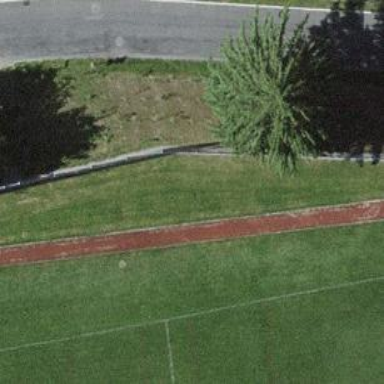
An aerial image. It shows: Athletics track located in leisure land area.